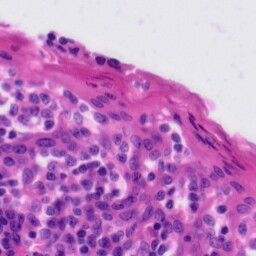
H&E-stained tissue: Tonsil